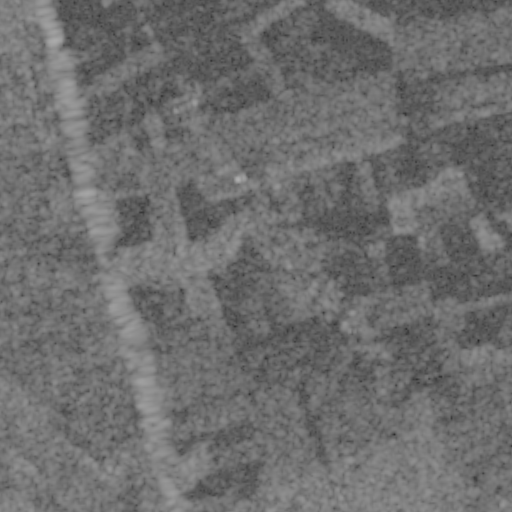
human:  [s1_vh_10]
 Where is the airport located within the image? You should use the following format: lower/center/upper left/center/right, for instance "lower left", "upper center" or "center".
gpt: The airport is located in the upper right of the image.
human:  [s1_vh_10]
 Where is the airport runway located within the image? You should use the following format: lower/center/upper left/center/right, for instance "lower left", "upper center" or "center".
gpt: The airport runway is located in the upper right of the image.
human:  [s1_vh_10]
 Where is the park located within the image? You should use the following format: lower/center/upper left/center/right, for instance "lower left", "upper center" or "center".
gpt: There is no park in the image.

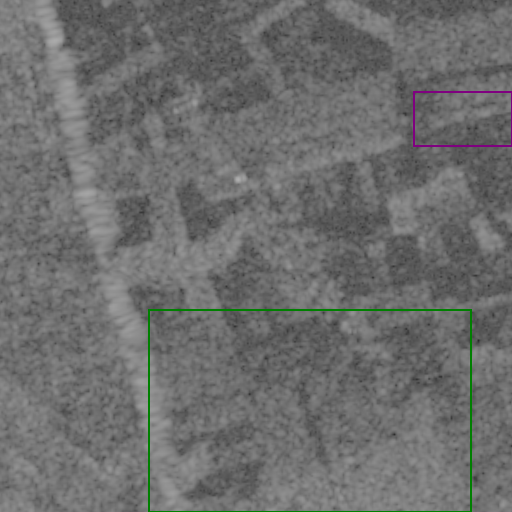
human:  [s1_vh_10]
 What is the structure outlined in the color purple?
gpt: The structure outlined in purple is an airport.
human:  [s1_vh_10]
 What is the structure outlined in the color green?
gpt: The structure outlined in green is a crop field.
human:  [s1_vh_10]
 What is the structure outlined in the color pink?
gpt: There is no pink outline.